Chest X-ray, PA view. Patient: 54 years old, sex M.
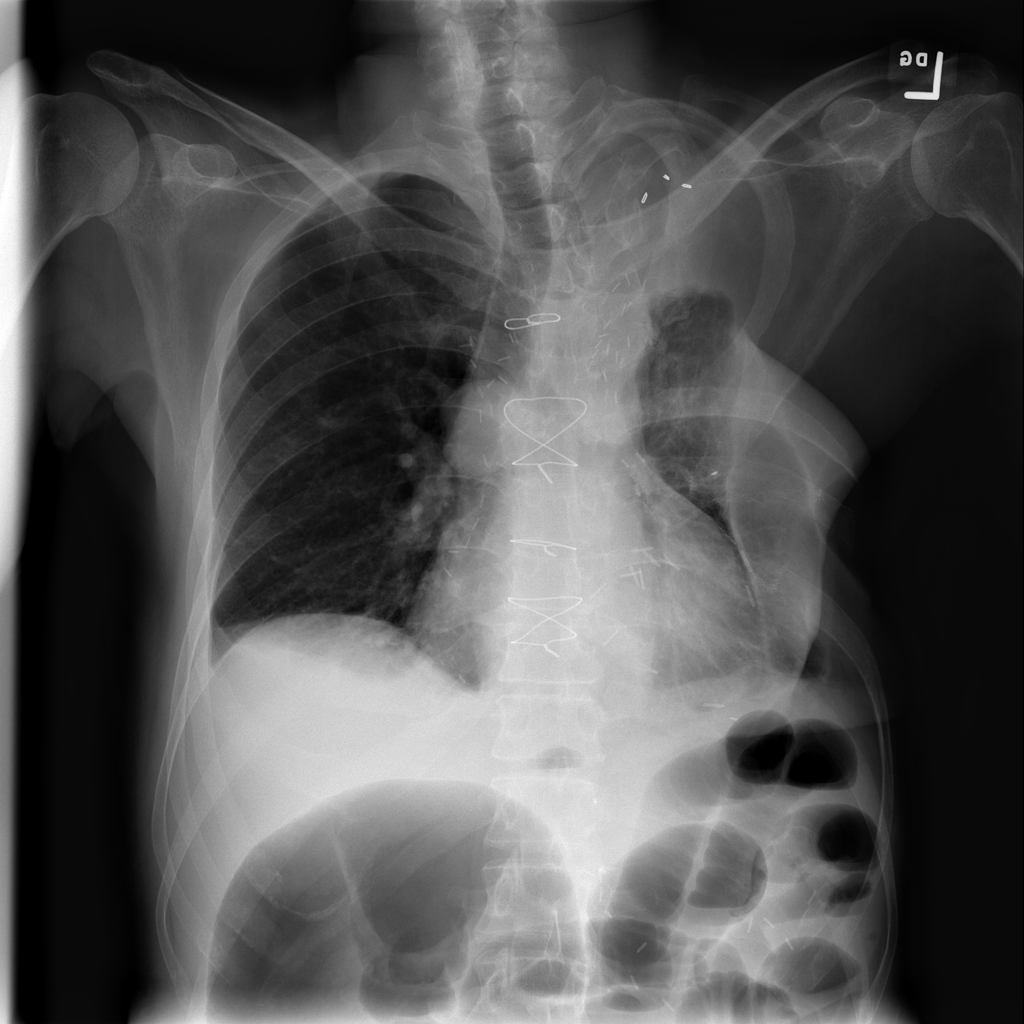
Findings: Effusion, Mass, Pleural_Thickening